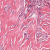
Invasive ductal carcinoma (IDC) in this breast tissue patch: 0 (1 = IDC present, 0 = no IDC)